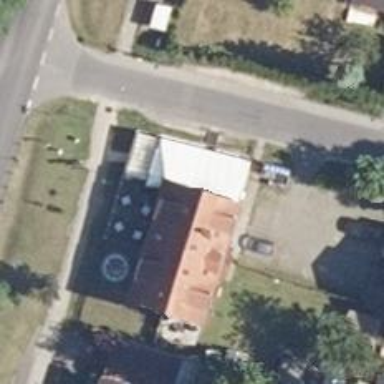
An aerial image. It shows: Café.